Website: walmart
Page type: payment
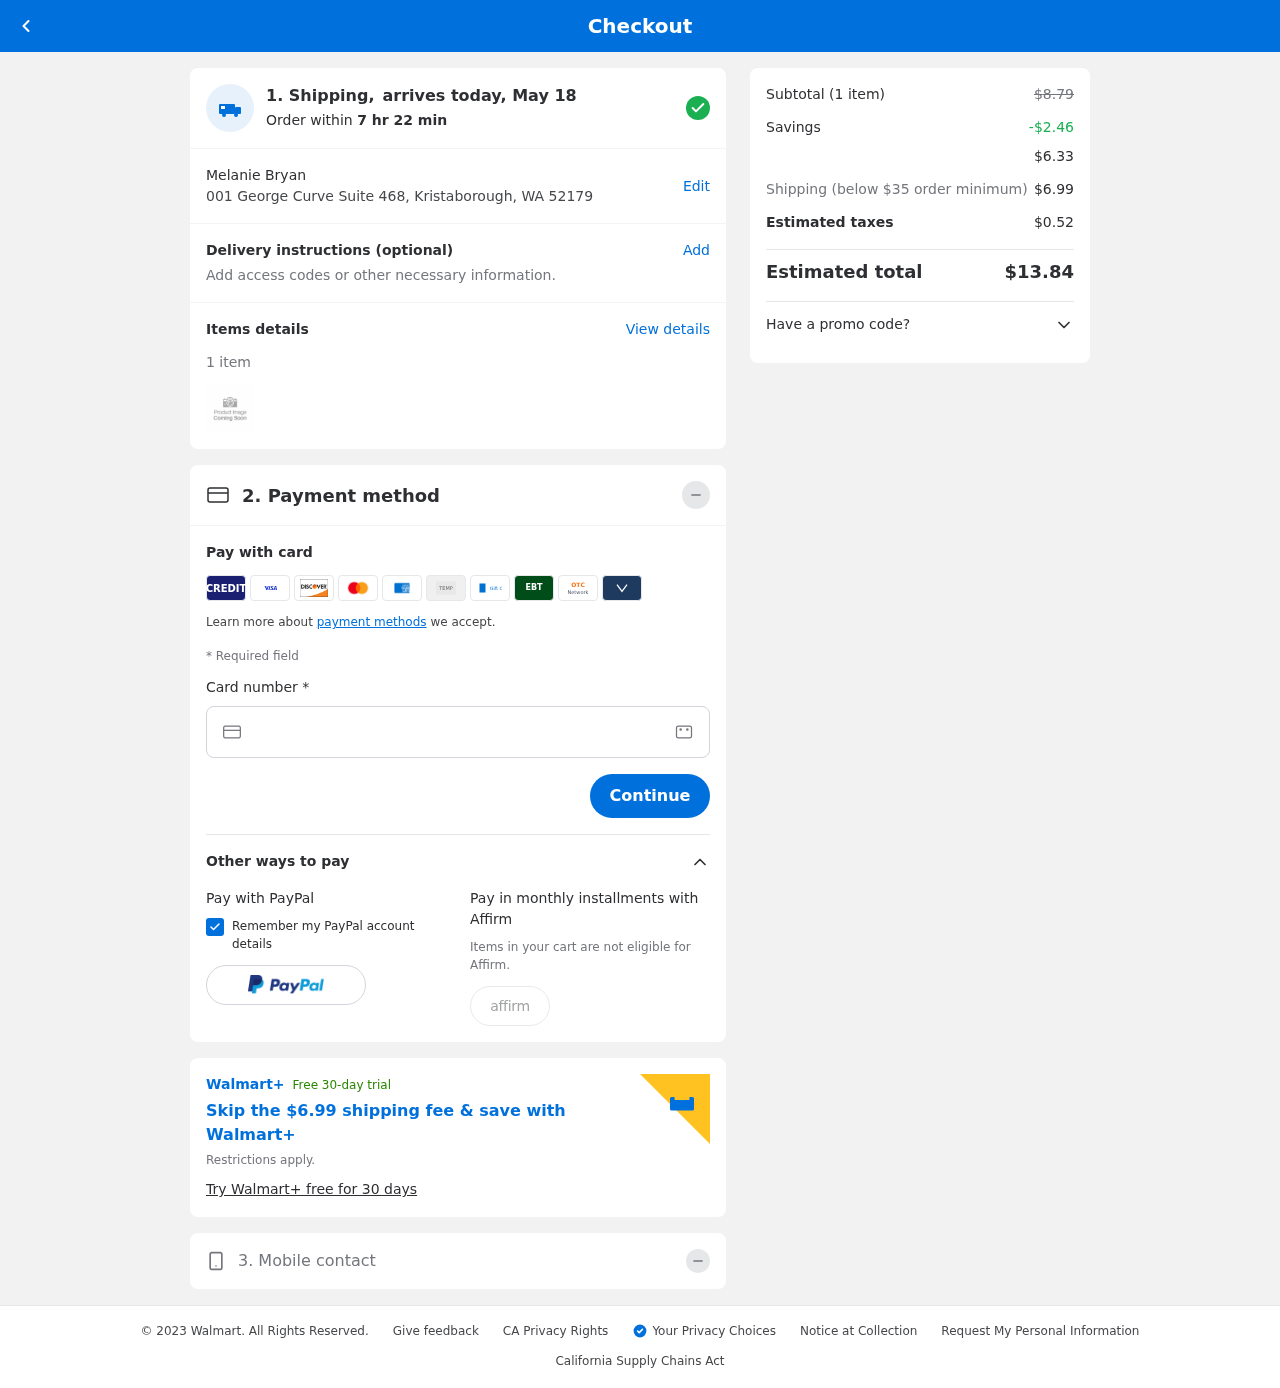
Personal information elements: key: PII_FULLNAME
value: Melanie Bryan
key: PII_STREET
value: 001 George Curve Suite 468
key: PII_CITY_STATE_ZIP
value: Kristaborough, WA 52179
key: PII_CARD_NUMBER
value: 6584 6373 5317 2091
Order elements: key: ORDER_DELIVERY_DATE
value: May 18
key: ORDER_NUM_ITEMS
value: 1
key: ORDER_SUBTOTAL_BEFORE_SAVINGS
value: $8.79
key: ORDER_SAVINGS
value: -$2.46
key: ORDER_SUBTOTAL
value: $6.33
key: ORDER_SHIPPING_COST
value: $6.99
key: ORDER_TAX
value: $0.52
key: ORDER_TOTAL
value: $13.84